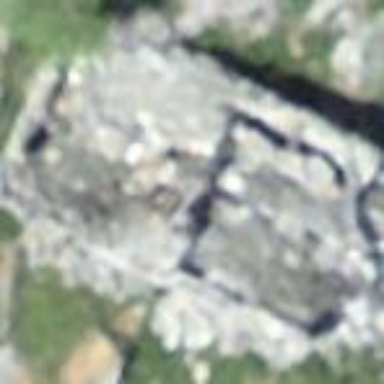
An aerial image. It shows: Historic building in ruins.